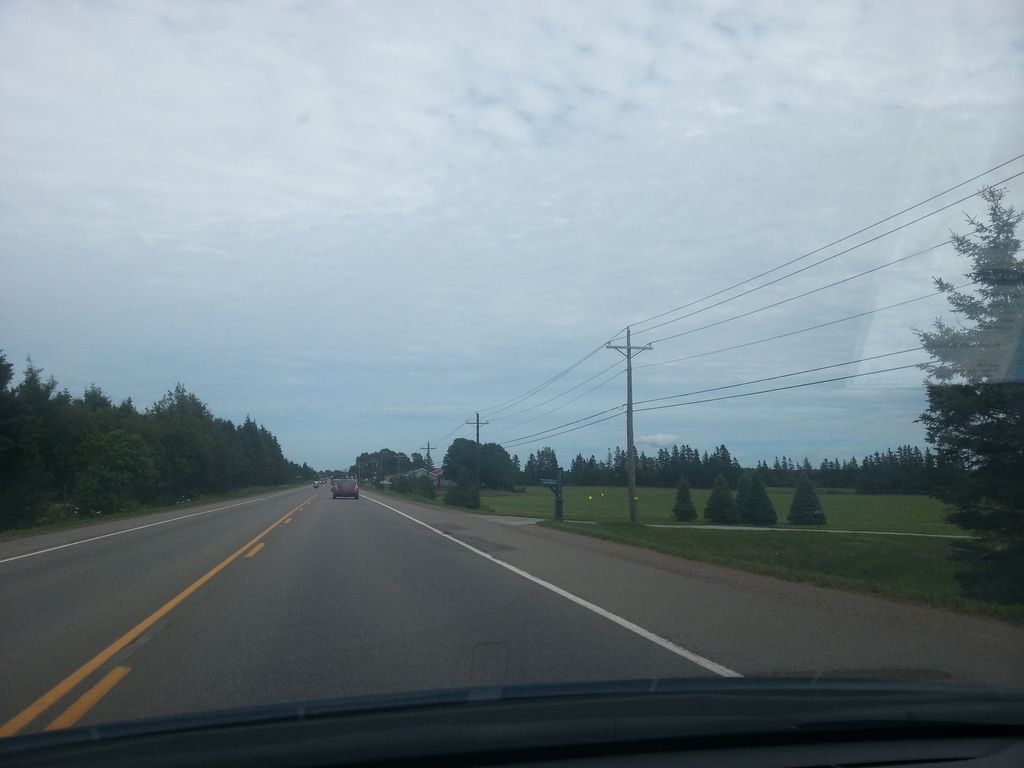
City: charlottetown